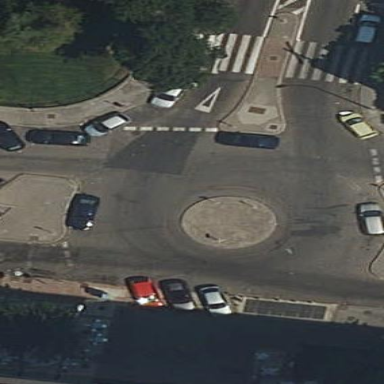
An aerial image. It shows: Residential road with asphalt surface leading to roundabout.